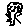
Label: tree